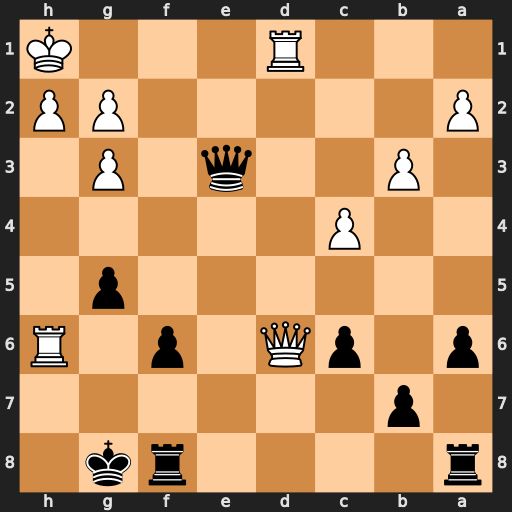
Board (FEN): r4rk1/1p6/p1pQ1p1R/6p1/2P5/1P2q1P1/P5PP/3R3K
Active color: b
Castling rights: -
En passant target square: -
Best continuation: Rad8 Qxd8 Rxd8 Rxd8+ Kg7